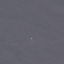
Label: SeaLake